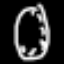
Label: clock